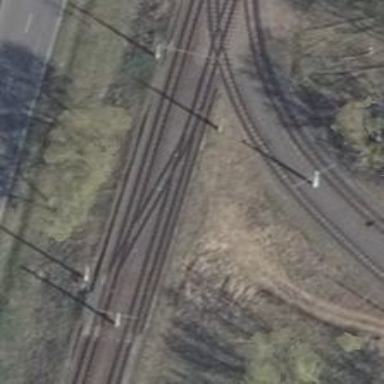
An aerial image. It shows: Railway switch with the turnout on the right side.